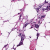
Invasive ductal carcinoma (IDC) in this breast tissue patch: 0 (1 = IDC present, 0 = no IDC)